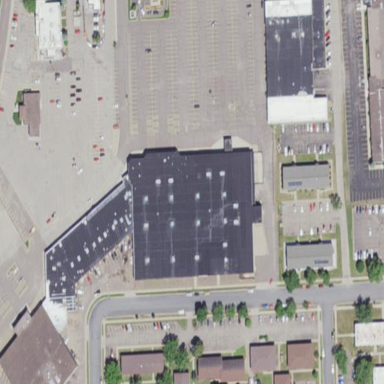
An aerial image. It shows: Retail building.